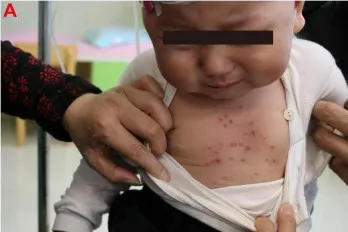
Rash on chest.
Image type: medical_photograph (skin_photograph)